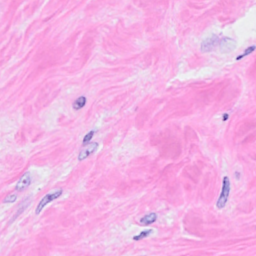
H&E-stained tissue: Breast